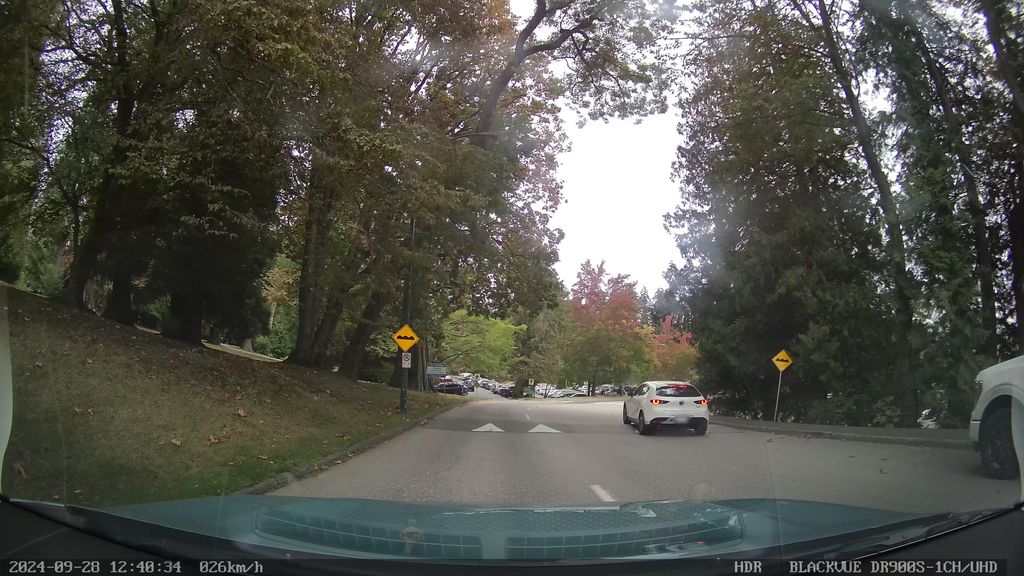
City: vancouver